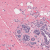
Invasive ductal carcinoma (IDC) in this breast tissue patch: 0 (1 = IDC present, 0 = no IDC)